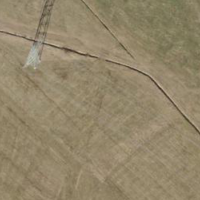
EUNIS habitat code: 24
Species observed at this site:
Vaccinium myrtillus
Caltha palustris
Geum rivale